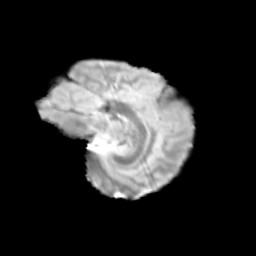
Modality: T2w
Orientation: sagittal
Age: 11
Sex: male
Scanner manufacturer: siemens
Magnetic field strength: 3 T
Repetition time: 3.8 s
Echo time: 0.07 s